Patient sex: M
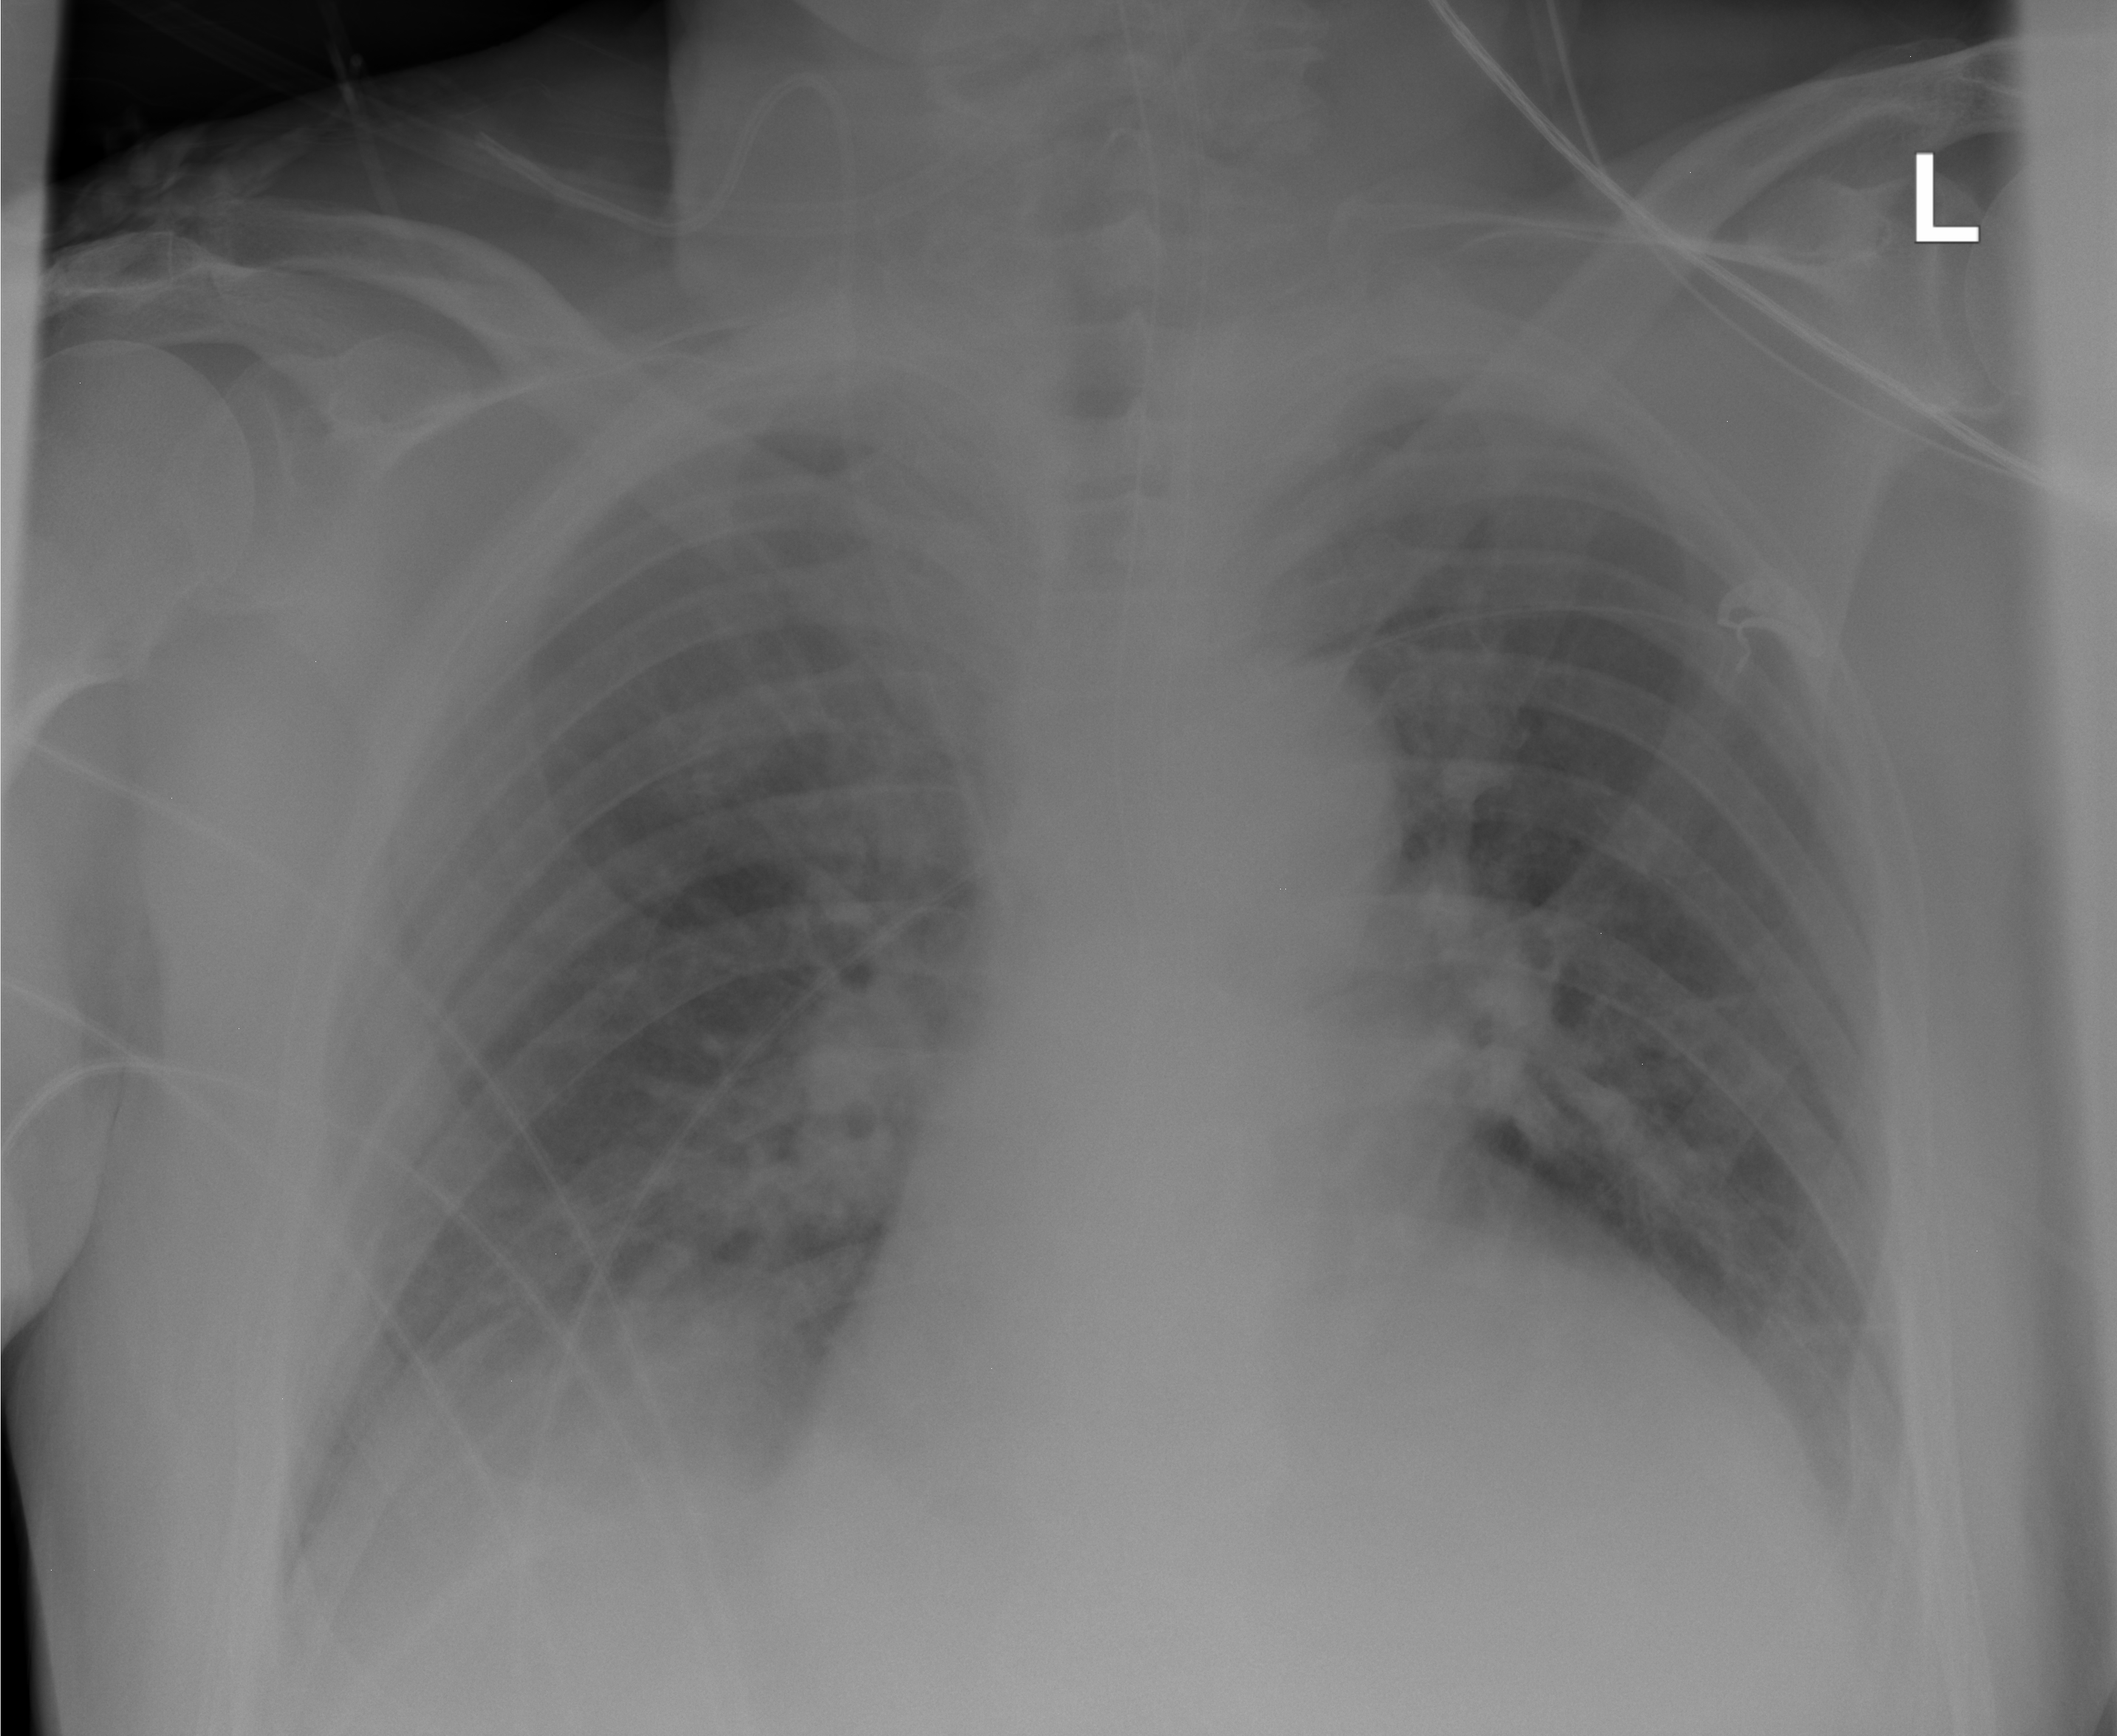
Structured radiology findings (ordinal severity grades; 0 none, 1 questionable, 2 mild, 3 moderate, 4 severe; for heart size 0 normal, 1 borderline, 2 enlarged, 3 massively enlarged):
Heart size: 1
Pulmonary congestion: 0
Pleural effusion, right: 2
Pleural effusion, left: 2
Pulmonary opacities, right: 0
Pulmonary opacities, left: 0
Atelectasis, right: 0
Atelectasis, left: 0